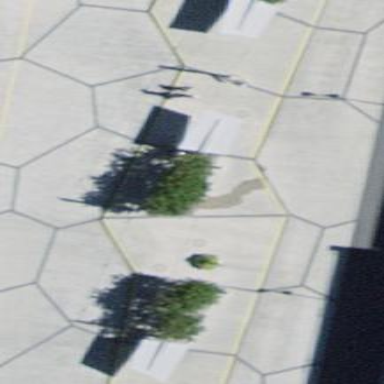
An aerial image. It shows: Platform with shelter for public transport.